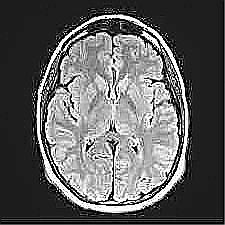
Label: notumor